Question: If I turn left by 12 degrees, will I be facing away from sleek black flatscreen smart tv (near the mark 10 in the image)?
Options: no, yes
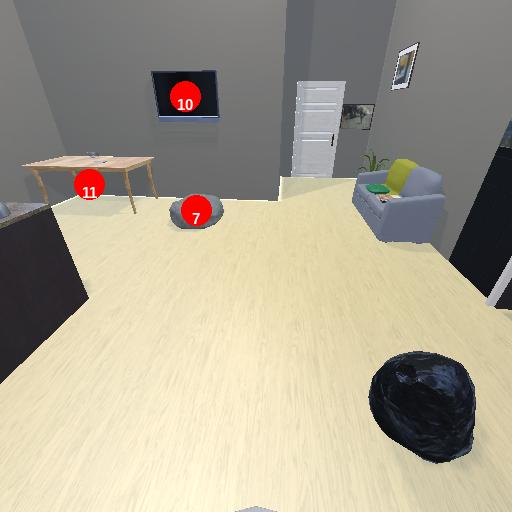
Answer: no